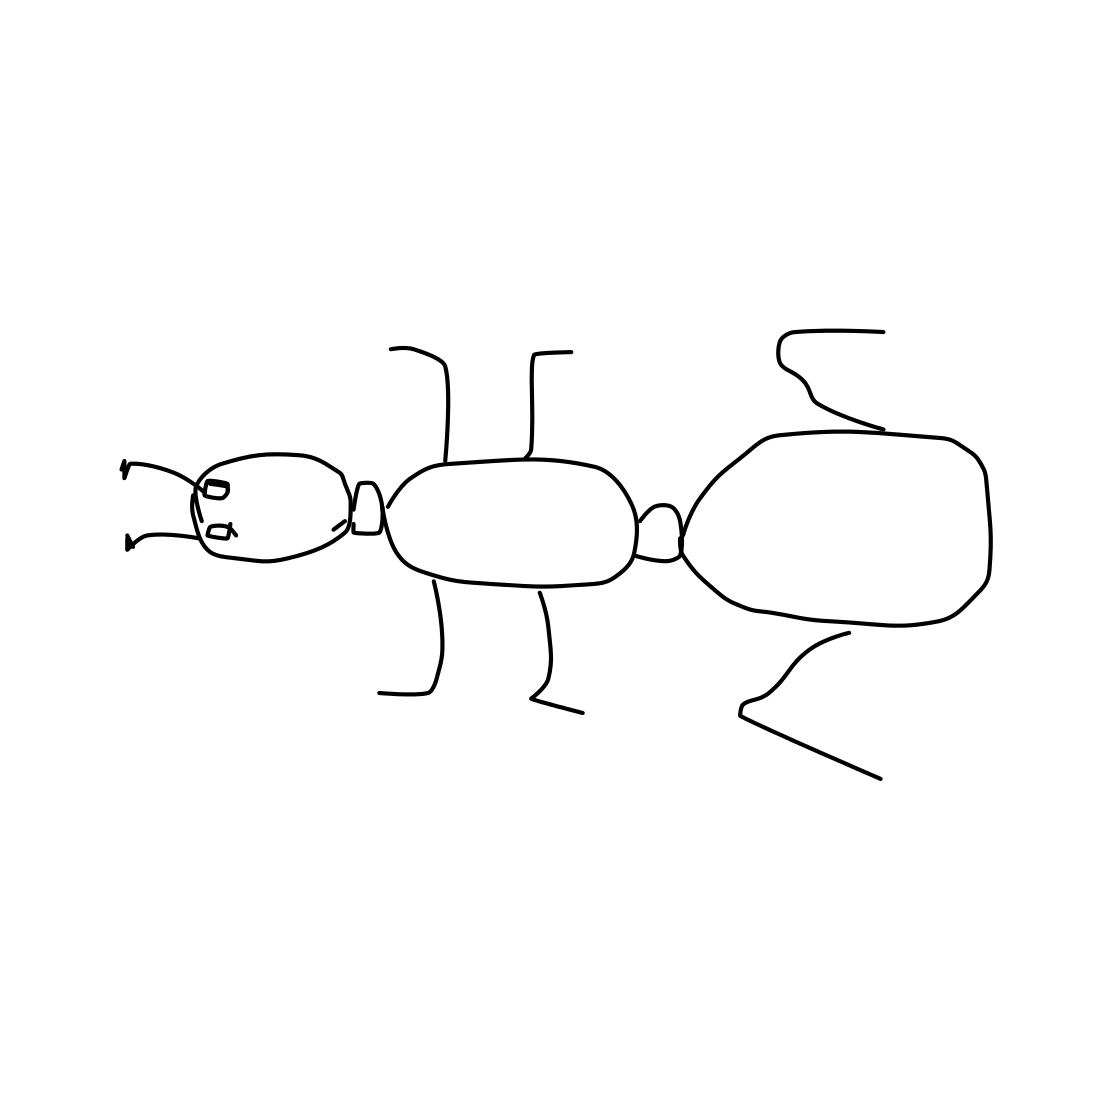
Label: ant